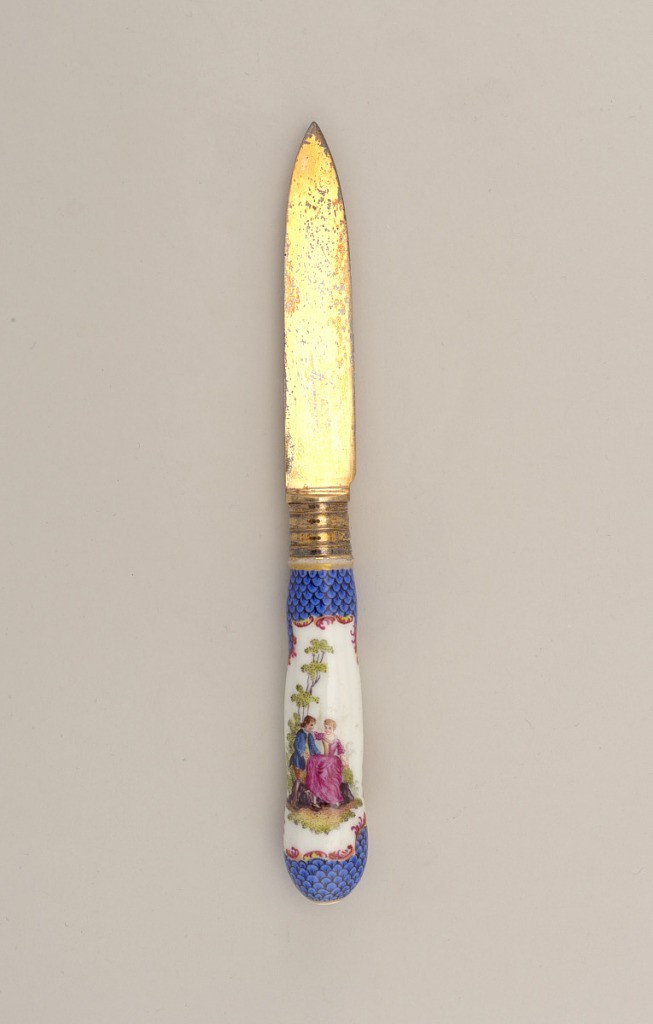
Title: Knife with Porcelain Handle (Paired with Fork)
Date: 18th century
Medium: silver, gold, porcelain, vitreous enamel
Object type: knife
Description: Leaf-shaped blade, silver-gilt. Angular bolster, banded ferrule. Irregular shaped white porcelain handle. On front and back a scene with a flirting couple in front of a tree. Blue scalloped pattern with red scrolls on top and end of handle.